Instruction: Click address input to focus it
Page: traveler
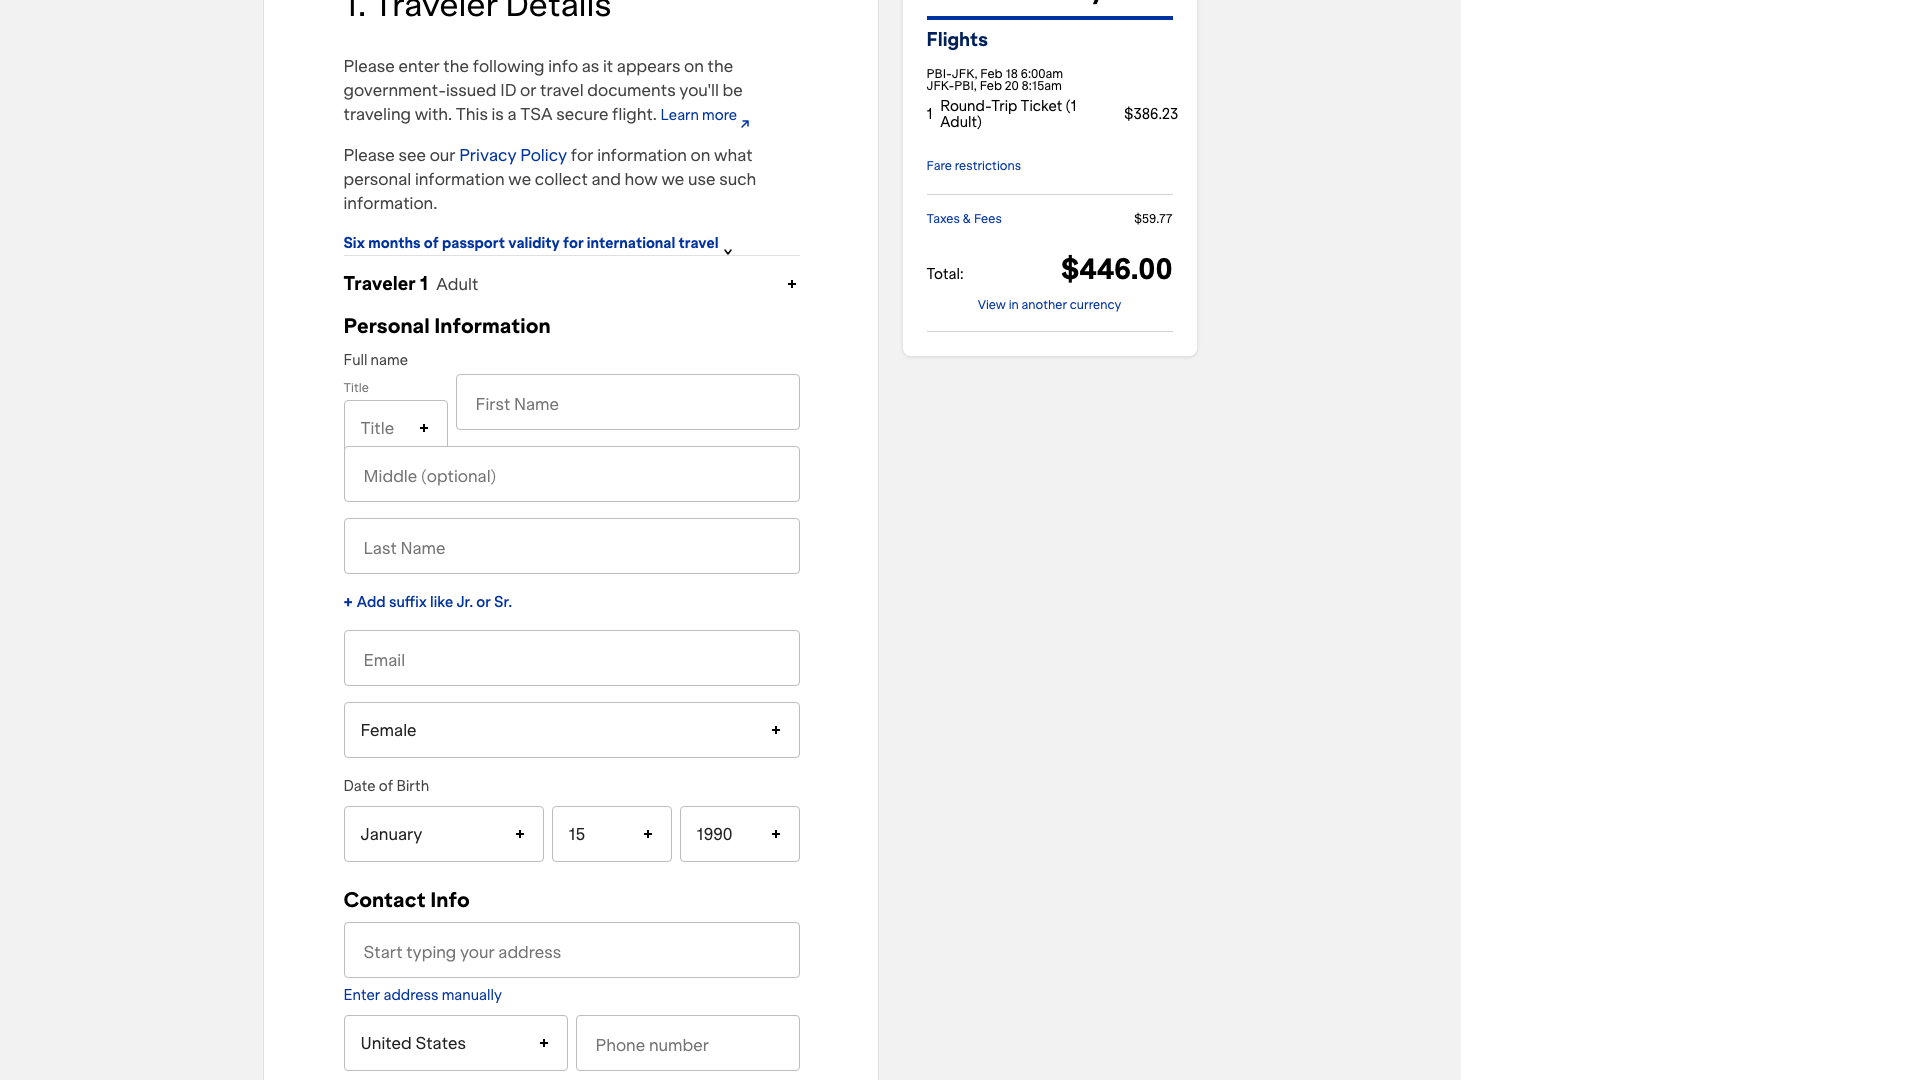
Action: click